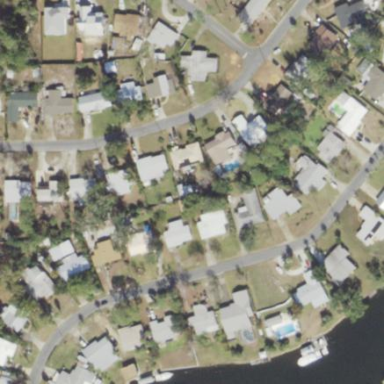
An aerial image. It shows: Residential area consisting of single-family homes.